Current action and preconditions to check: trajectory_clear

Your task: For each precondition in the list above, predict whether it will hold at this action.

Consider the current scene as observed from the mobile robot's camera, and analyze the predicted future states of all dynamic agents (e.g., people, animals, vehicles, or any moving entities) within the NEXT SECOND.

IMPORTANT: Only answer "very likely" if you are absolutely certain—based on strong, clear evidence—that a dynamic agent will violate the precondition in the predicted future state. Do NOT answer "very likely" for unlikely, ambiguous, or low-probability risks.

Ask yourself for each precondition: Is there a high probability, with clear and convincing evidence, that the predicted future states of any dynamic agent will interfere with the predicted future state of the currently executing action within the NEXT SECOND, causing that precondition to fail?

Assess the risk level based on these predictions. Use "likely" or "very likely" if motions create a clear risk of interference.

Use "neutral" or "improbable" if agents are nearby but their predicted paths are clearly diverging or non-conflicting.

Failure Risk Categories: "very improbable", "improbable", "neutral", "likely", "very likely"

Answer Format: Output ONLY the probability_of_failure value from these categories: "very improbable", "improbable", "neutral", "likely", "very likely"

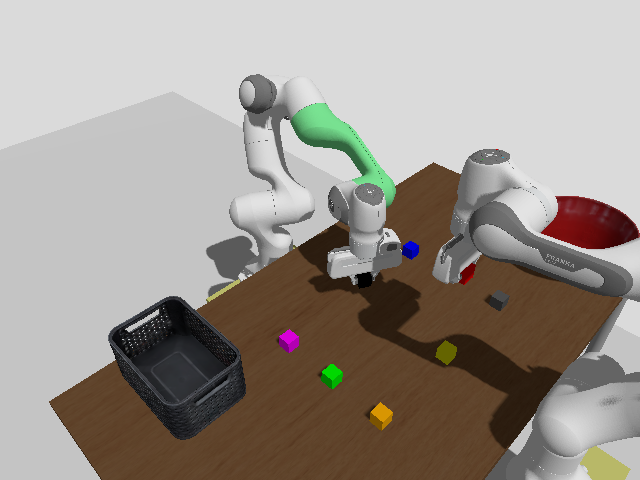

Answer: very improbable